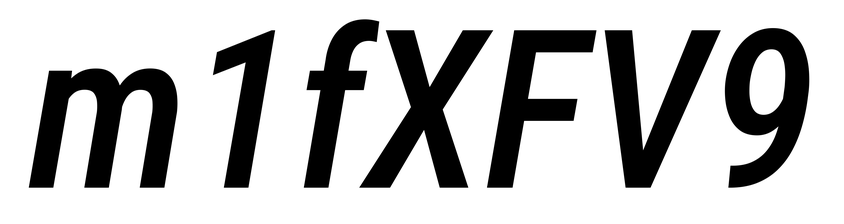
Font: Roboto-Italic_Condensed_Medium_Italic